Question: This is my table with some columns. I need to set some columns values automatically from the database but some needs to be blank for manual entry. And after that editing, I have to read whole table view and store into database.

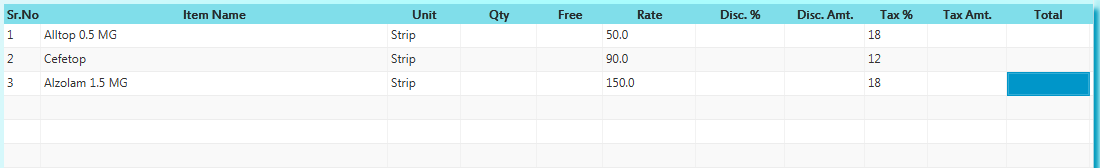
Answer: Pratik,
What you want to do is never mind about the Table right now and just think about moving the data out of the database and into a data structure. How would you accomplish that task?
Then pretend the data in the data strcuture has changed. Now you want to move the data out of that data structure and back into the database, updating the database.
Once you have that working, then consider your Table. Your goal will be to take the data in the data structure and use it to create a Table.
Then the last thing left to do is use the data in the Table and populate your data structure with it.
If you can do those things, then you will have a solution to every step of your problem.
The easiest data structure to use is an 'ObservableArrayList'. You can directly populate a TableView with an instance of ObservableArrayList using the TableView's 'setItems(observableArrayList)' method.